Question: I made a sample project called "Stack", but realized that i needed some more data structures, so i renamed everything - the project, made 2 new folders & their matching groups in XCode, modified the Target Build path to look for "Main/DataStructures-Prefix.pch" instead. But there's one file i don't understand -> earlier, i had gotten a "Stack.1" in my folder, so i just renamed it to "Main.1" and it doesn't to be affecting the build process, but i'm pretty skeptical. What does this "Main.1" do? is it the linked intermediate file like in C/C++?
here's a picture:

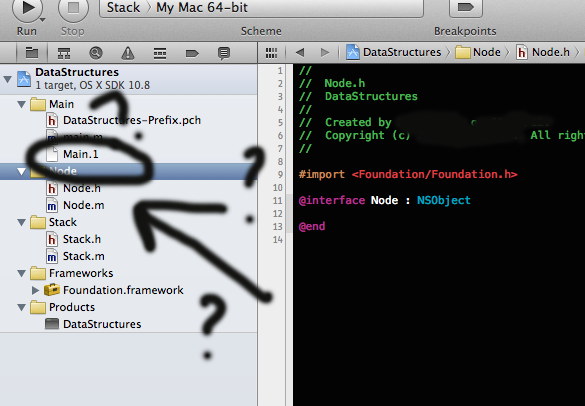
Answer: "Main.1" is a template for creating a "man page" (i.e. an ) for your program. You can verify that by calling
'''
man ./Main.1
'''
on the command line in the directory where "Main.1" is located.
If you run
'''
xcodebuild install
'''
on the command line then the manual page is copied to the
'''
$DSTROOT/usr/share/man/man1/
'''
directory, where 'DSTROOT' is the "Installation Build Products Location". The file is not used otherwise in the build process.
If you don't need a man page, you can just remove the file from the Xcode project.